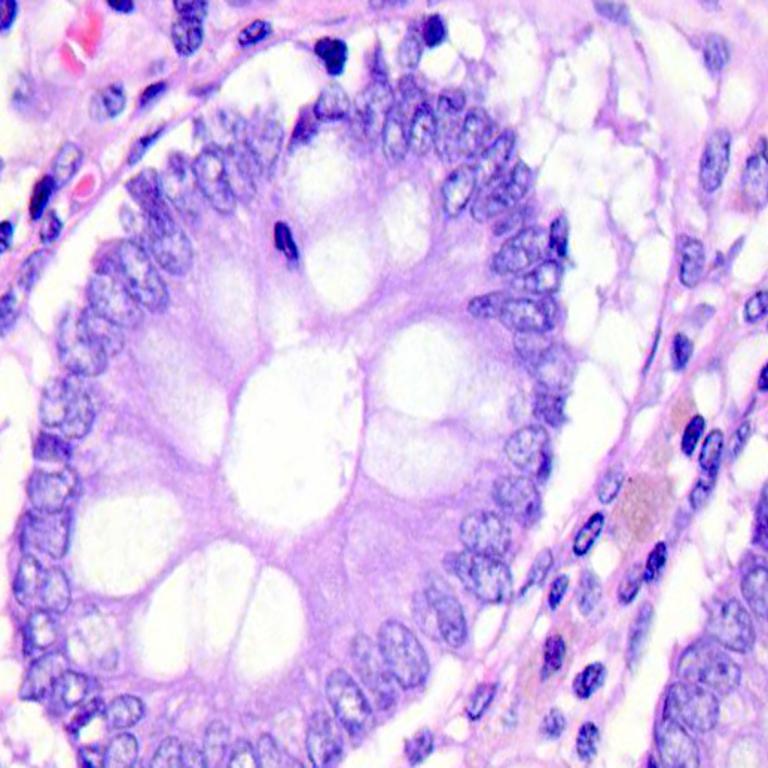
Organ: colon
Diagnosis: benign